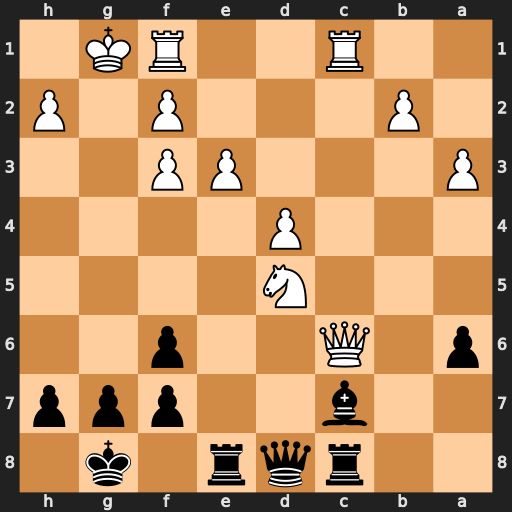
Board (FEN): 2rqr1k1/2b2ppp/p1Q2p2/3N4/3P4/P3PP2/1P3P1P/2R2RK1
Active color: b
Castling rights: -
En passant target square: -
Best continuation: Bxh2+ Kxh2 Rxc6